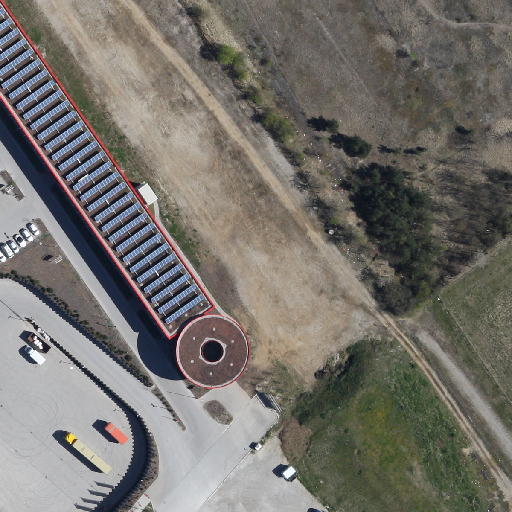
Referring expression: long truck in the parking area